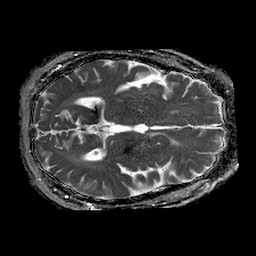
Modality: ADC
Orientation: axial
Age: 64
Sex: male
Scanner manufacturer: philips
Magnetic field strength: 1.5 T
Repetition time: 4.6 s
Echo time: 0.08528 s